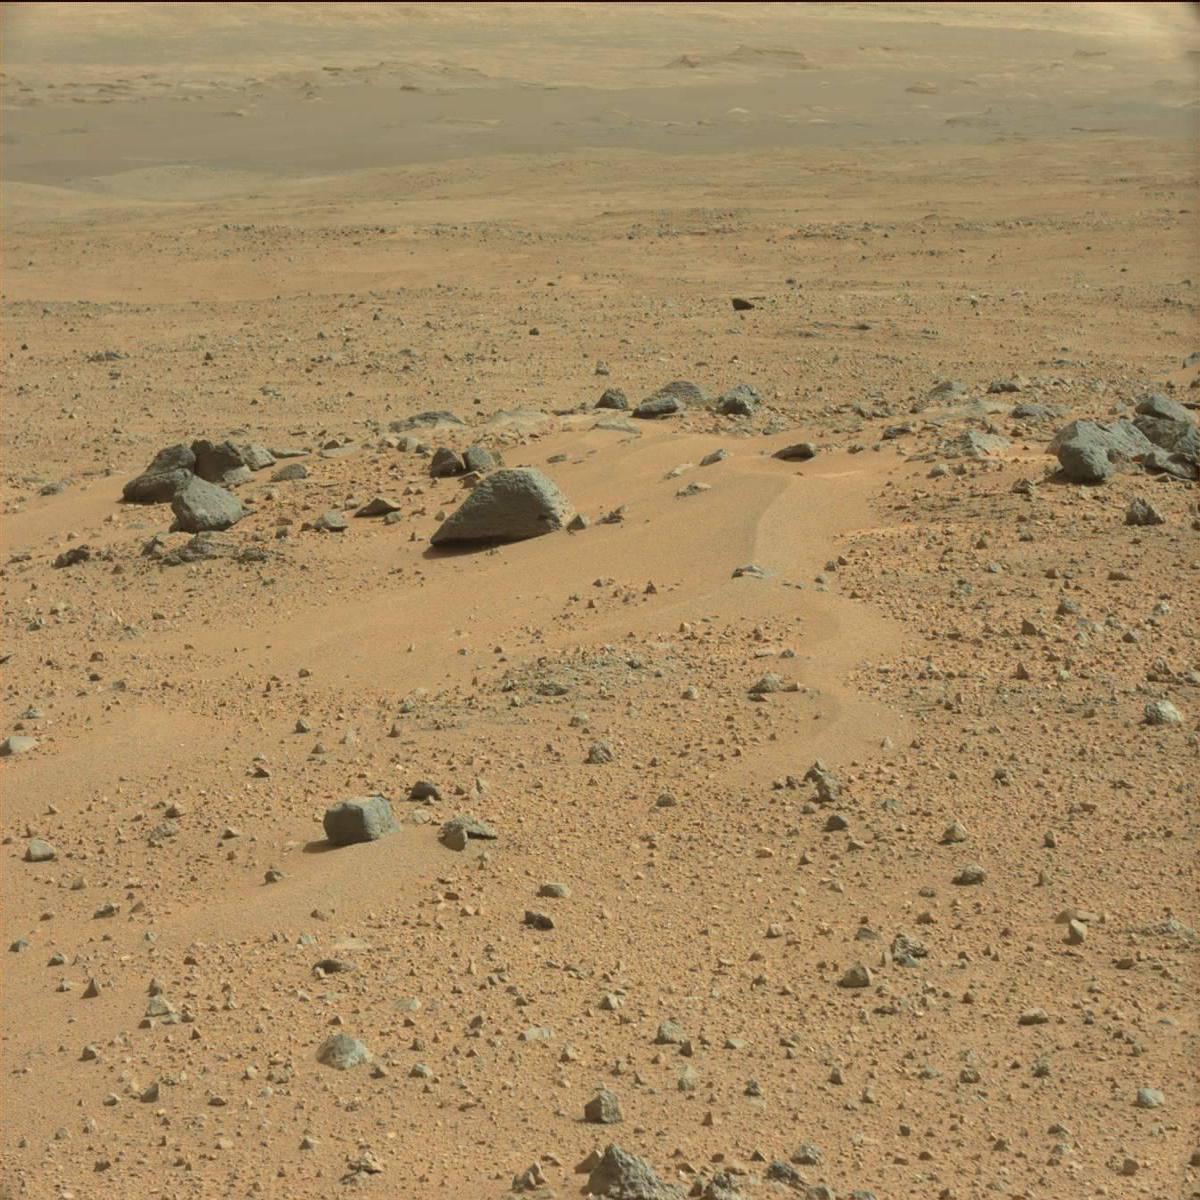
Terrain classes present: Bedrock, Ridge, Rock, Sand / Soil